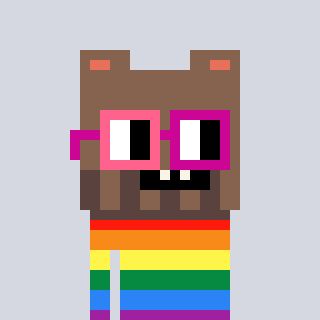
a pixel art character with square pink and red glasses, a bear-shaped head and a hotbrown-colored body on a cool background